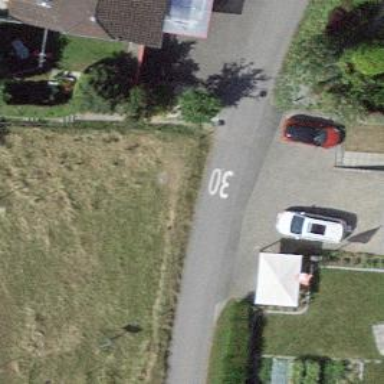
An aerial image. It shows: Road with steps.